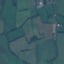
Land use / land cover class: Pasture